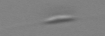
Label: Cylindrotheca_morphotype1